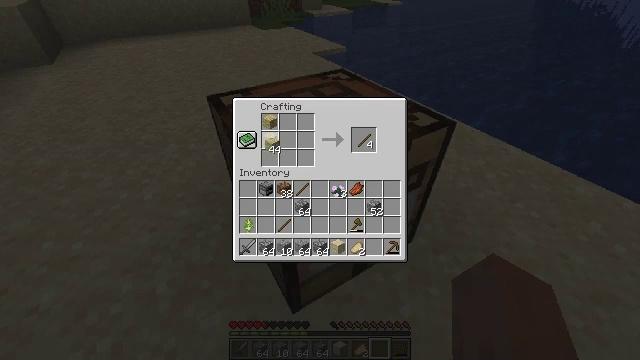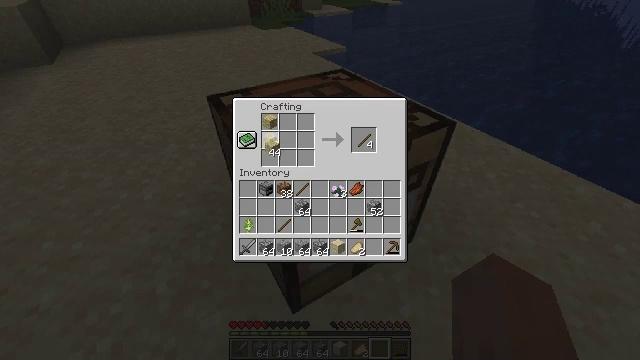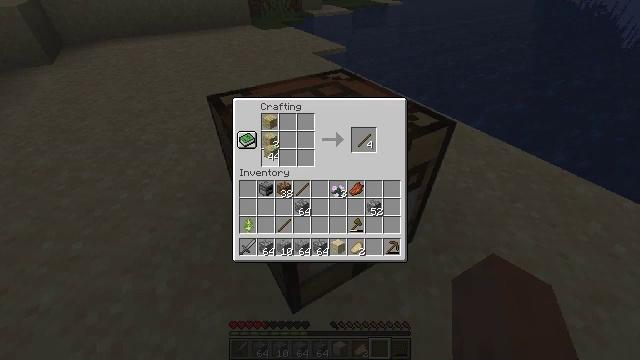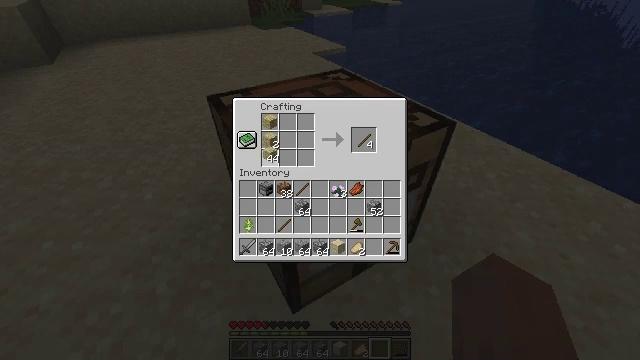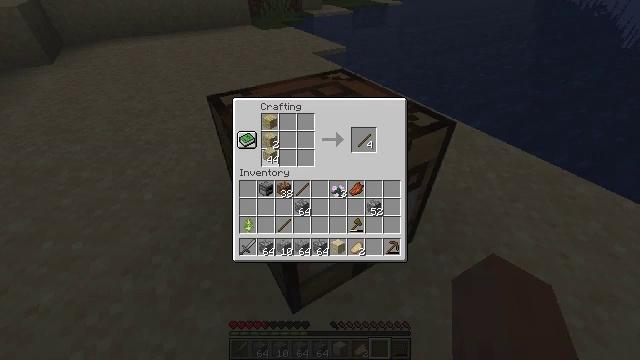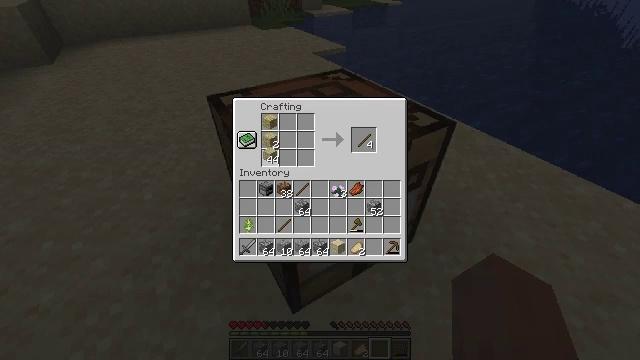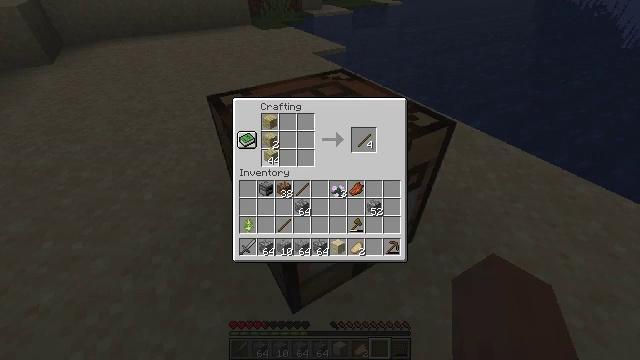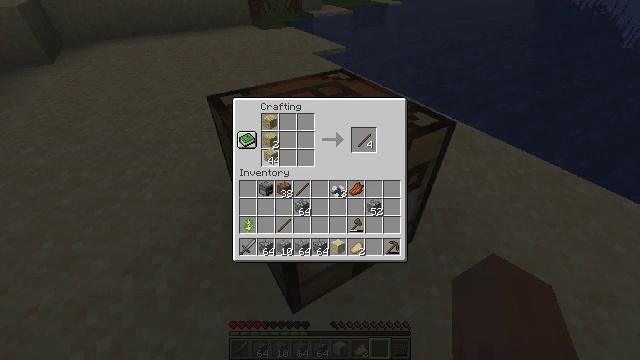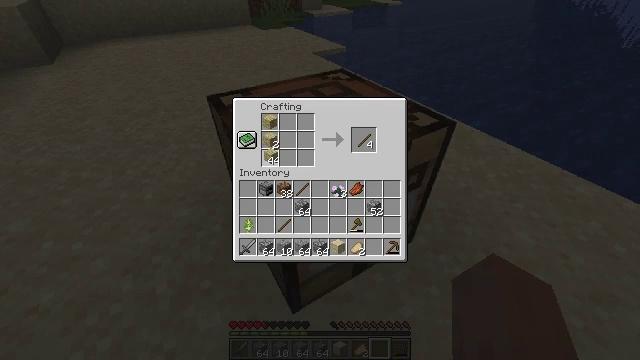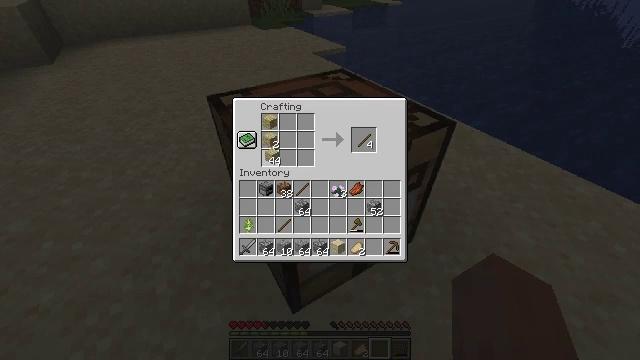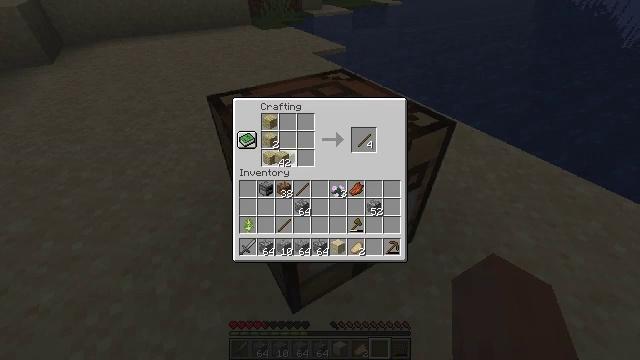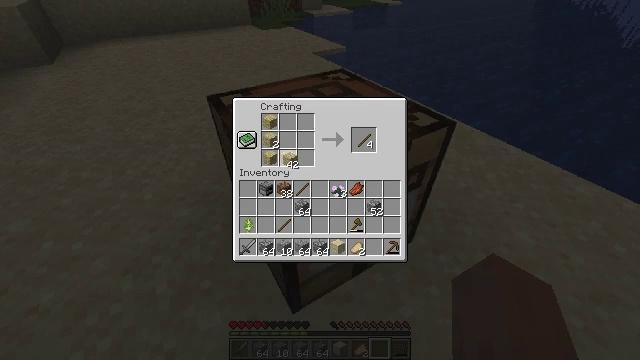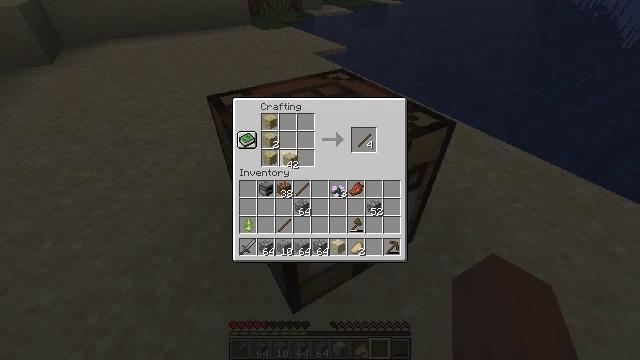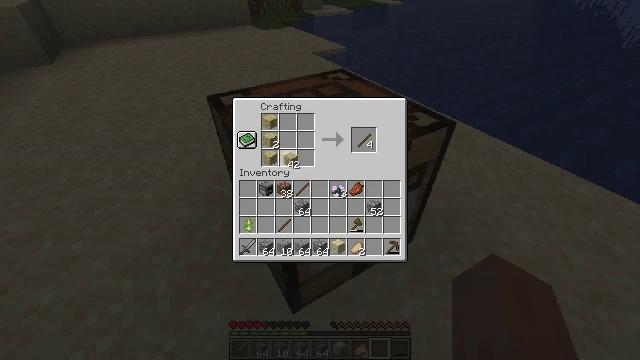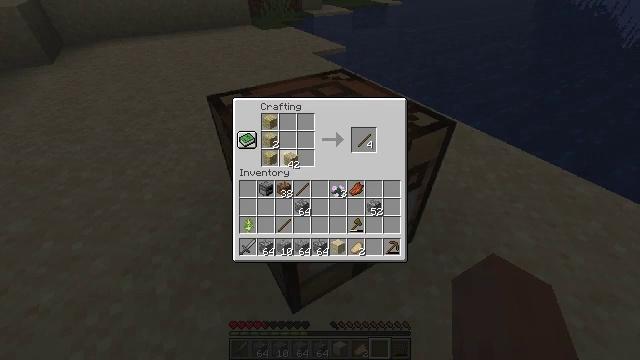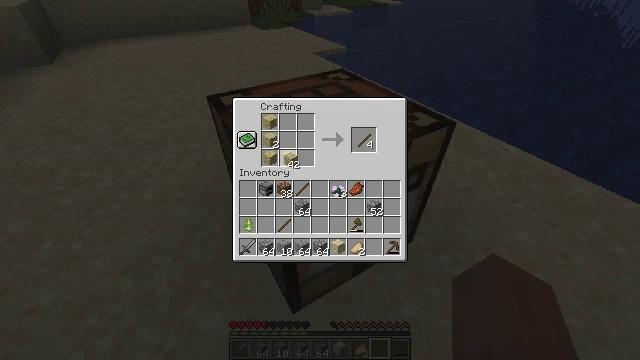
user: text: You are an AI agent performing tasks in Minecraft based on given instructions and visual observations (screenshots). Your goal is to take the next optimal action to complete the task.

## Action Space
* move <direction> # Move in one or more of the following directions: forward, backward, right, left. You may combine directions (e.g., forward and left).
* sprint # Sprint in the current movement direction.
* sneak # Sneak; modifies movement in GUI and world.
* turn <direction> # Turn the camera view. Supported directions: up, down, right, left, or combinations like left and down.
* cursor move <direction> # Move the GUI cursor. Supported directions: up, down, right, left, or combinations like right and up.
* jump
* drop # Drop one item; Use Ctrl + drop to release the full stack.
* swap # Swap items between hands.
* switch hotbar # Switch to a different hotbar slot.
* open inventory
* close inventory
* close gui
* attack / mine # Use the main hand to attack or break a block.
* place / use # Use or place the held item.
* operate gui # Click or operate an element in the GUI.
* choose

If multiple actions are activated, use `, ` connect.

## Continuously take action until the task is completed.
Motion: motion action
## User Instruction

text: To get a birch boat with planks, open a crafting table.
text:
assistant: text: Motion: no_op
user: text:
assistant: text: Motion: no_op
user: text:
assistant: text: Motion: no_op
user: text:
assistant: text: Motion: no_op
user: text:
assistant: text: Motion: no_op
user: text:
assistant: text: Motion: no_op
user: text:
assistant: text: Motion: no_op
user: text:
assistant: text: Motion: choose
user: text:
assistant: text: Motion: choose
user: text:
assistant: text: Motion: cursor move right, choose
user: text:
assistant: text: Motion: cursor move right
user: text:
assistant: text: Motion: no_op
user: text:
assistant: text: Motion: no_op
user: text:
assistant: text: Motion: no_op
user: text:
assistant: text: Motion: no_op
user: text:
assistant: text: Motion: choose
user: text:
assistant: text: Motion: choose
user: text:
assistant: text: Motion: cursor move right
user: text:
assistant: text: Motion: no_op
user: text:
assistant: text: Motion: no_op
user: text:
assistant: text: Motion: no_op
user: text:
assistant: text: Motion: choose
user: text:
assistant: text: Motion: choose
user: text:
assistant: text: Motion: choose
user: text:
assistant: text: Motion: no_op
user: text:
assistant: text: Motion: no_op
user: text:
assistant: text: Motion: no_op
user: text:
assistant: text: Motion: no_op
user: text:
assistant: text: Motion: choose
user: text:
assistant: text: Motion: choose